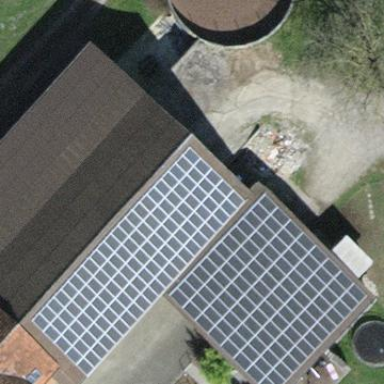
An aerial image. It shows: Solar photovoltaic panel generator.